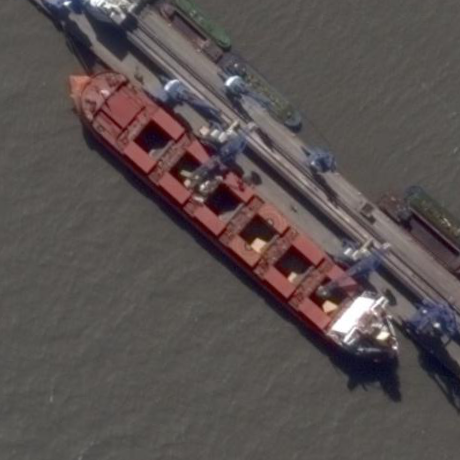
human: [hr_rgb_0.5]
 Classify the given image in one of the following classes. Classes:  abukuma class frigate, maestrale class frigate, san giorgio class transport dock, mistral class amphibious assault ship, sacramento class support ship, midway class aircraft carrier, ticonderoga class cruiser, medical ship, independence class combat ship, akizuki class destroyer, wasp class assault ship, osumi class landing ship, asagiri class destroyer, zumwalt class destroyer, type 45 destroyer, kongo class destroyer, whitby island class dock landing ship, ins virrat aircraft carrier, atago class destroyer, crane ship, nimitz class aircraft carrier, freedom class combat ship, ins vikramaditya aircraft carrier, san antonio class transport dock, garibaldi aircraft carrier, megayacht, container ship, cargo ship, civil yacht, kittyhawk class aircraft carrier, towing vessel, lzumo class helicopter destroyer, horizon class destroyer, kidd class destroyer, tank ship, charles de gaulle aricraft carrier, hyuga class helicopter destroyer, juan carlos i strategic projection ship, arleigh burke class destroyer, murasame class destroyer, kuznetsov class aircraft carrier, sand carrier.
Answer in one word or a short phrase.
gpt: Cargo ship